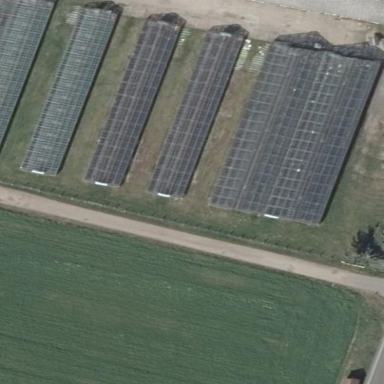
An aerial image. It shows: Greenhouse.